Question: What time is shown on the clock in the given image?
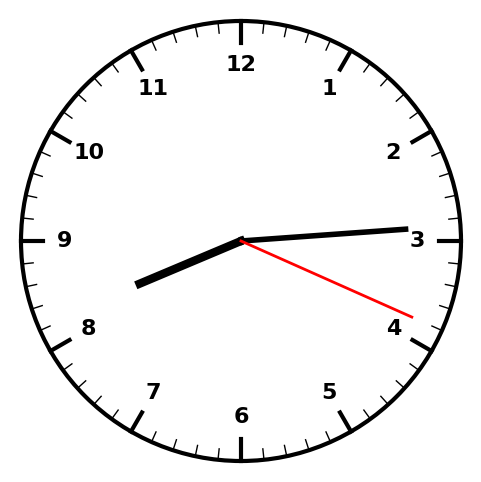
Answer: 08:14:19